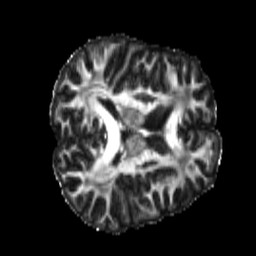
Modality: FA
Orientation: axial
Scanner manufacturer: siemens
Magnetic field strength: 3 T
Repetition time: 4 s
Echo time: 0.0594 s